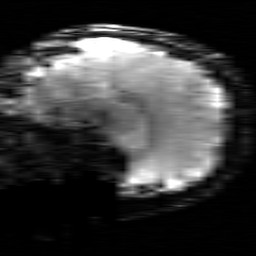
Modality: T2starw
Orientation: sagittal
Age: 20
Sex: female
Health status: healthy
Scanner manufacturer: siemens
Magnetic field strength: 3 T
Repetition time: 0.7 s
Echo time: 0.02 s